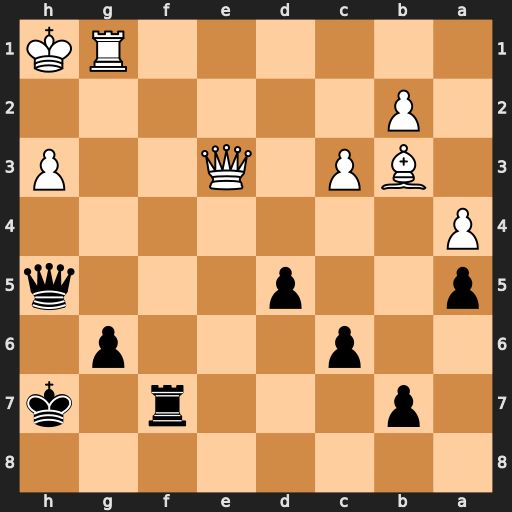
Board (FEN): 8/1p3r1k/2p3p1/p2p3q/P7/1BP1Q2P/1P6/6RK
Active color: b
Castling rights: -
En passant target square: -
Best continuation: Rf3 Rg3 Rxe3